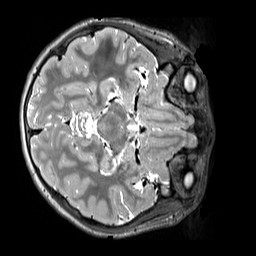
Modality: T2w
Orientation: axial
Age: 13
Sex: male
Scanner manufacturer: siemens
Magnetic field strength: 3 T
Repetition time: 3.2 s
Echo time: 0.408 s